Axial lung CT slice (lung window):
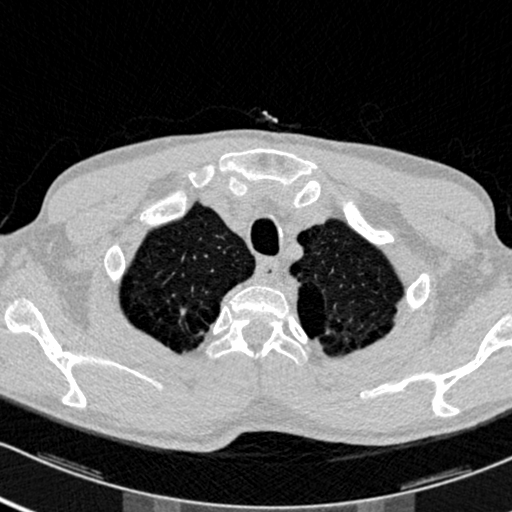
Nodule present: no